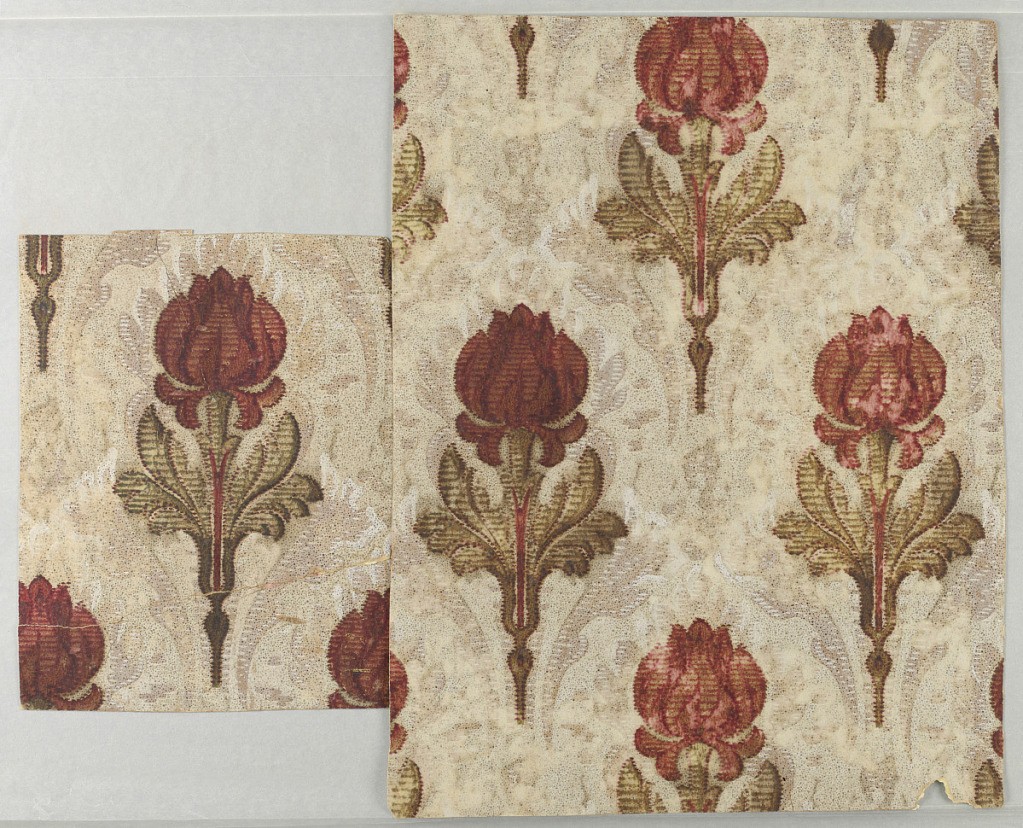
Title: Sidewall
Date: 1900–15
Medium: Machine-printed
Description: Late art-nouveau style peony-like red flower, rigidly vertical and symmetrical about a vertical axis in rigid rows, brown and green shape with horizontal striations, over fill pattern.